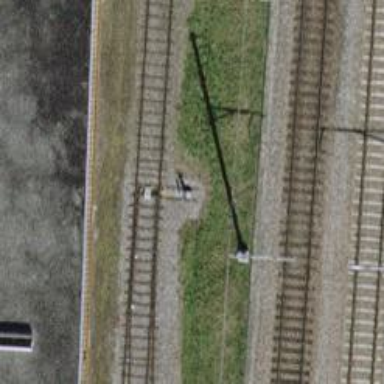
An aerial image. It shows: Railway switch.